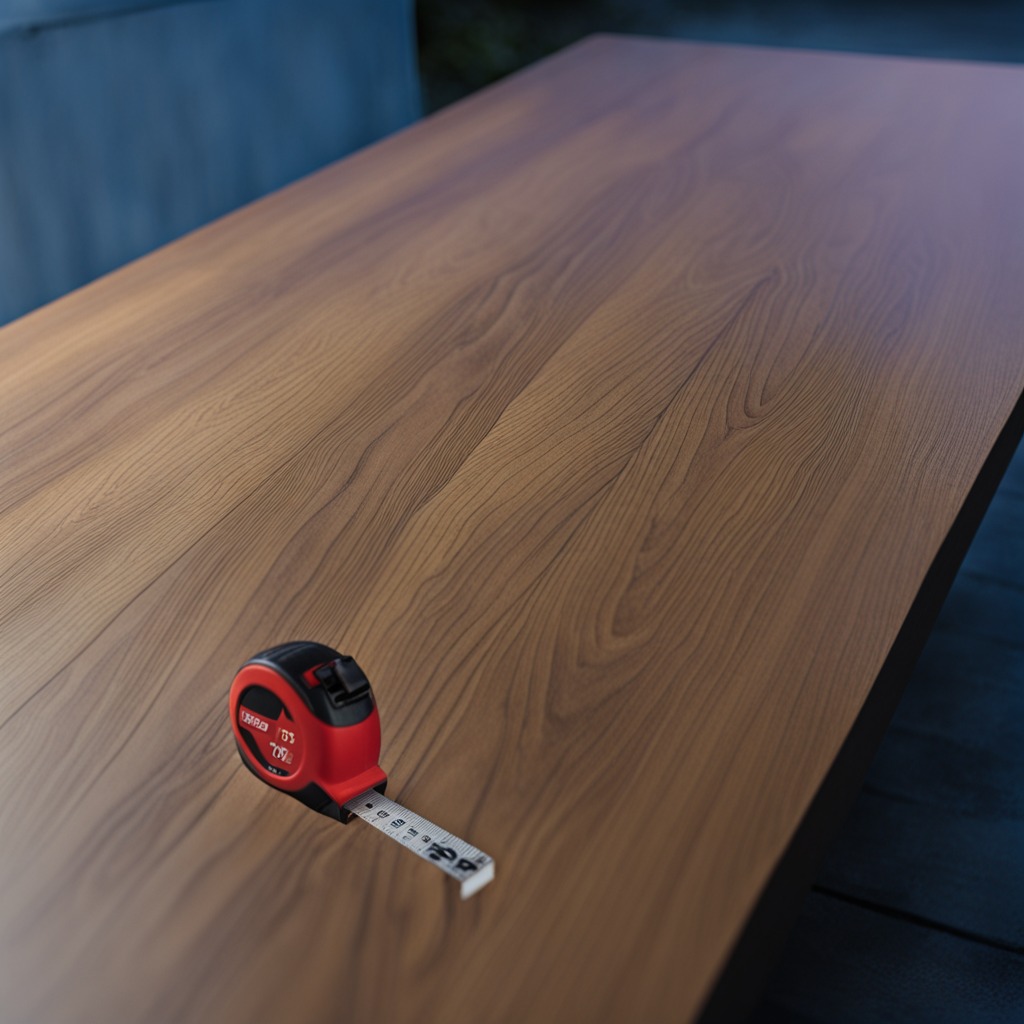
A measuring tape is lying on the old table.